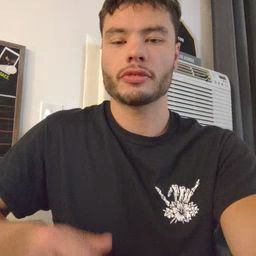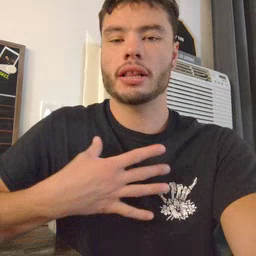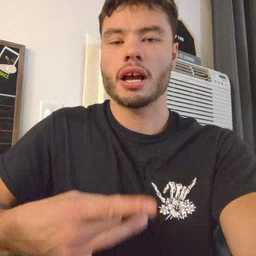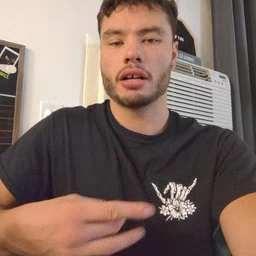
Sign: like